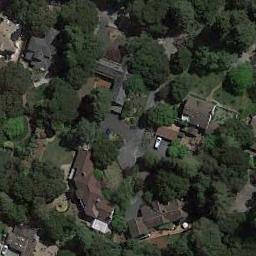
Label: medium_residential